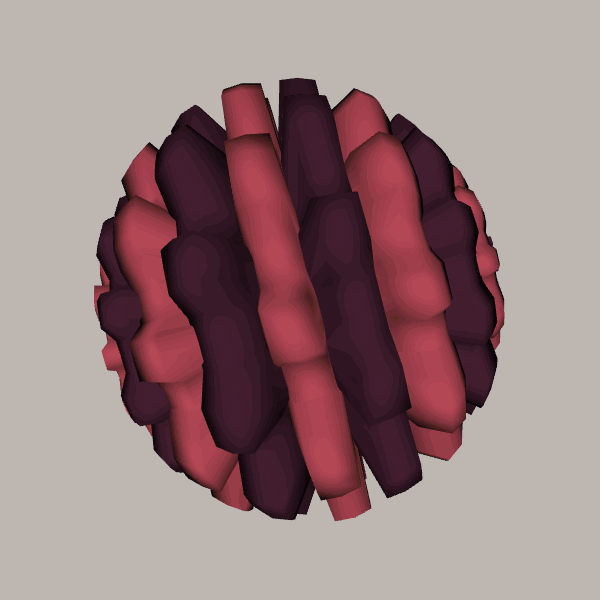
Background: light